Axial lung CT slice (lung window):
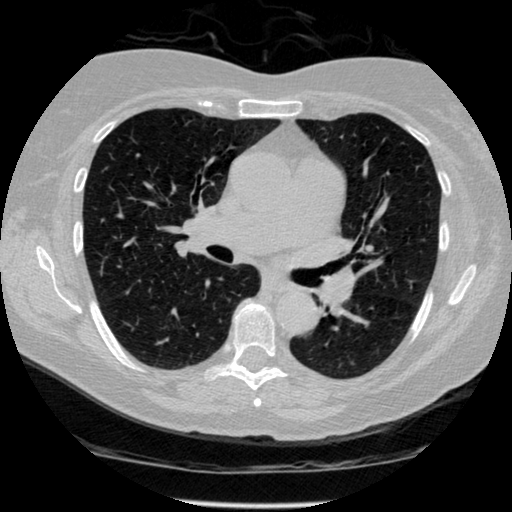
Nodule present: no